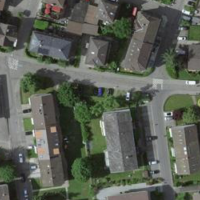
EUNIS habitat code: 54
Species observed at this site:
Vicia sepium
Zoropsis spinimana
Geranium sanguineum